Chest X-ray. View position: PA
Patient age: 39
Patient sex: F
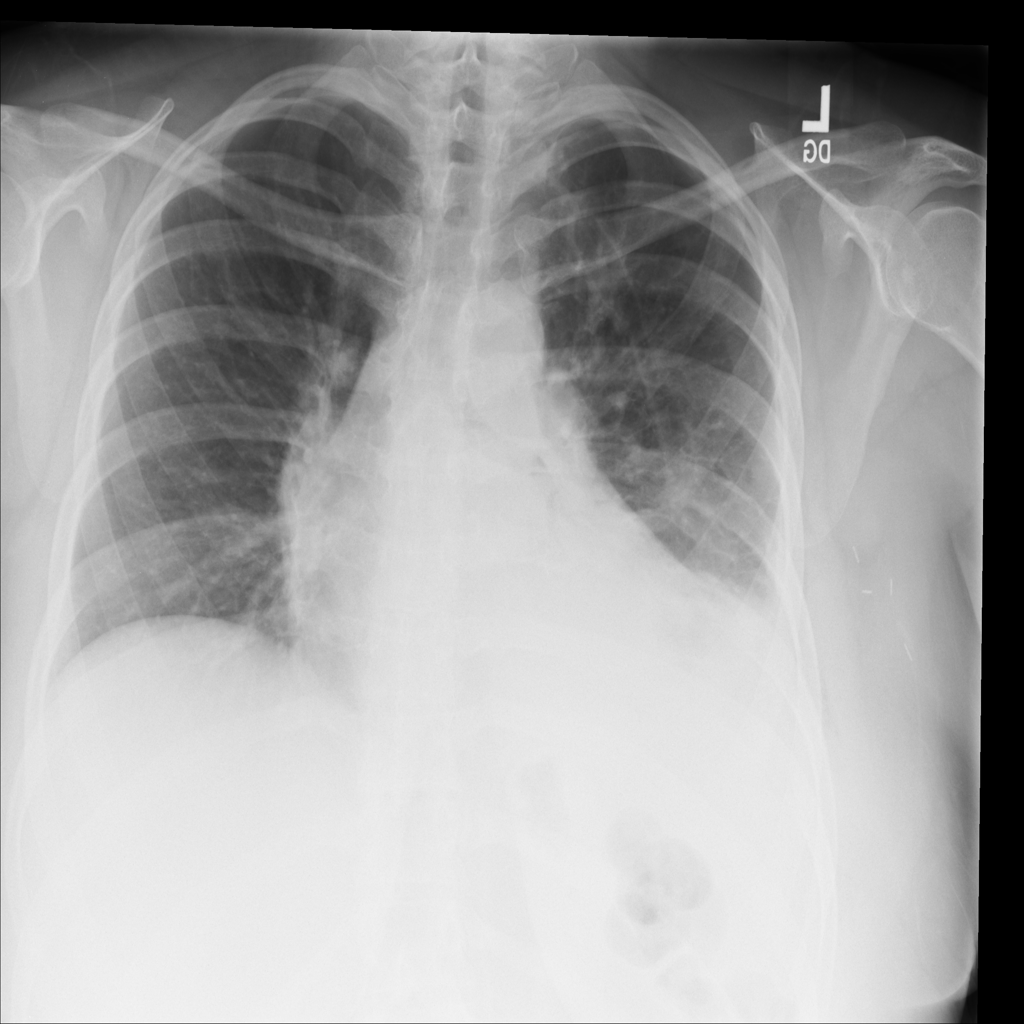
Finding: Pneumothorax